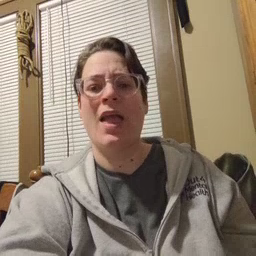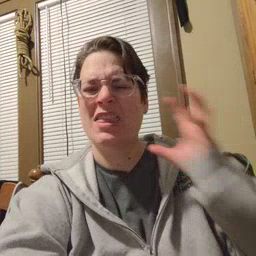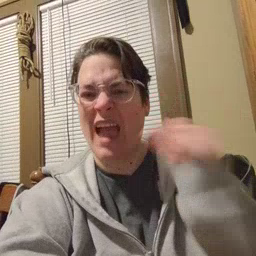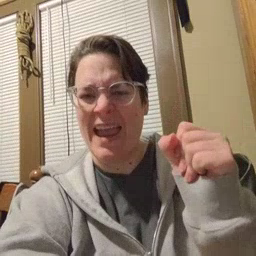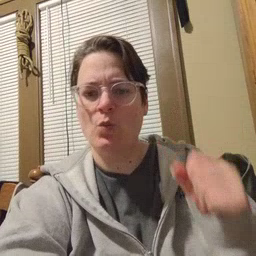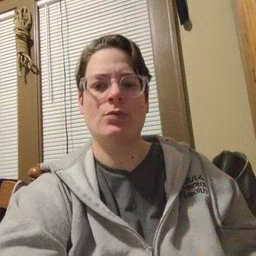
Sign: loud